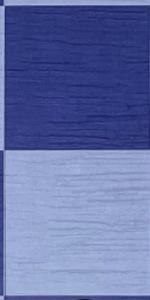
Label: Empty